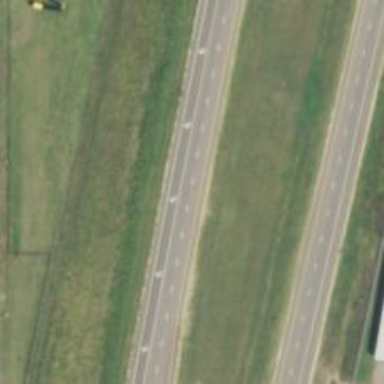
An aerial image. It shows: Trunk highway with expressway features.